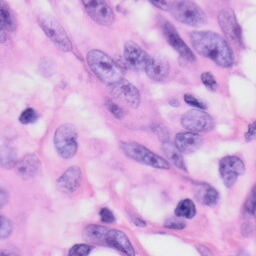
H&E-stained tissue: Skin